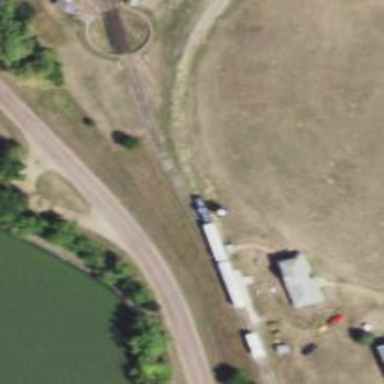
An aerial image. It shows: Preserved railway located in historic yard.